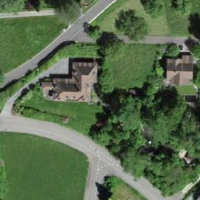
EUNIS habitat code: 55
Species observed at this site:
Ribes sanguineum